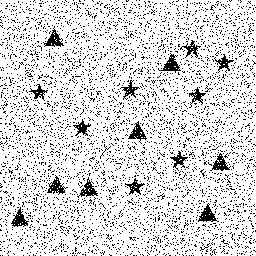
Squares: 0
Triangles: 8
Stars: 8
Total shapes: 16